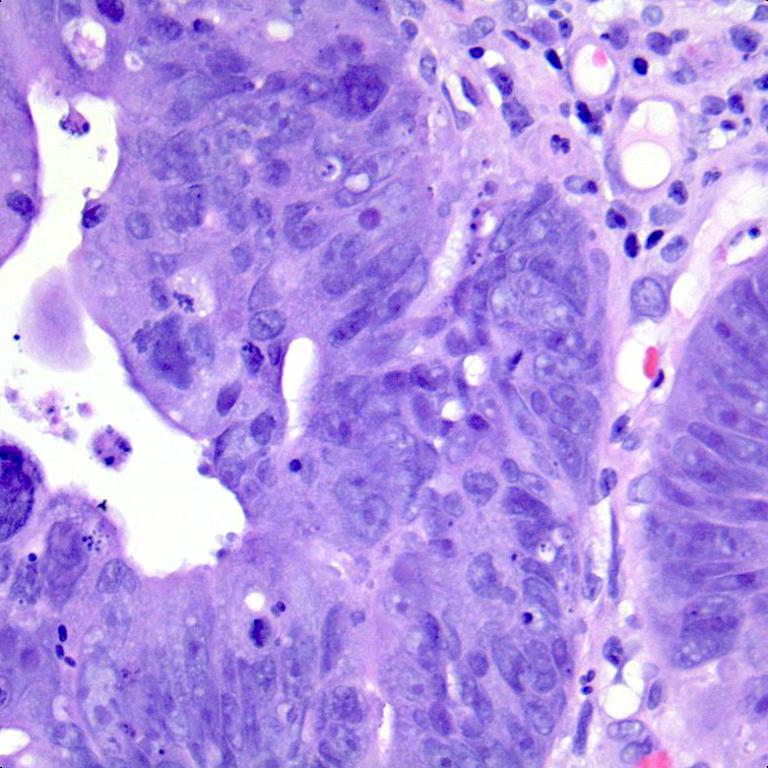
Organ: colon
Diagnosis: adenocarcinomas